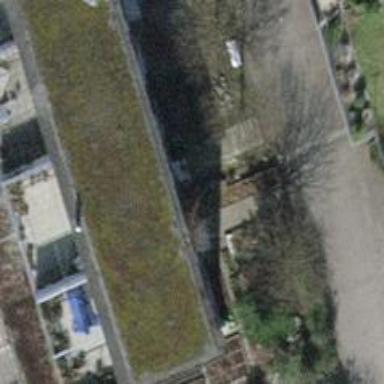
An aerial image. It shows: Terrace building.